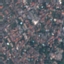
Land use / land cover: Residential